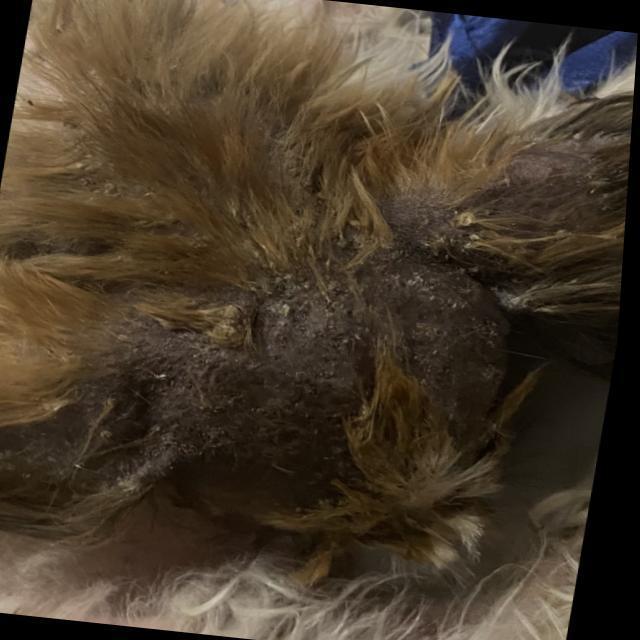
Canine demodicosis (Demodex mange) — caused by Demodex canis mites. Presents with alopecia, follicular papules, pustules, and comedones. Often localized on face and forelimbs.